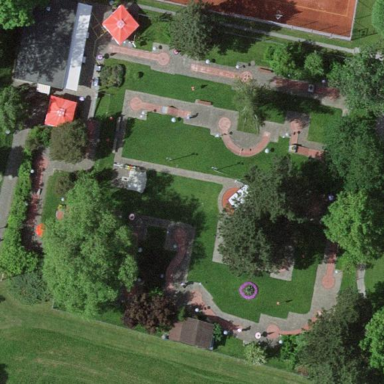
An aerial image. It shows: Miniature golf leisure land.